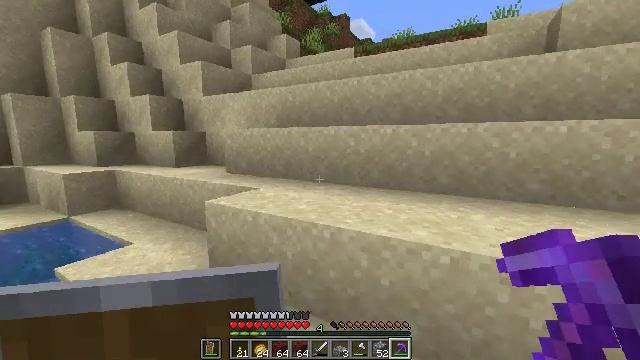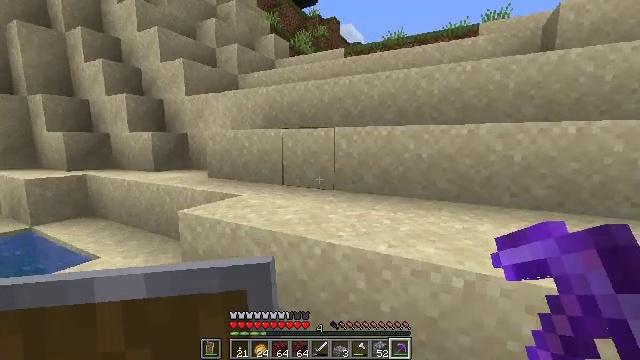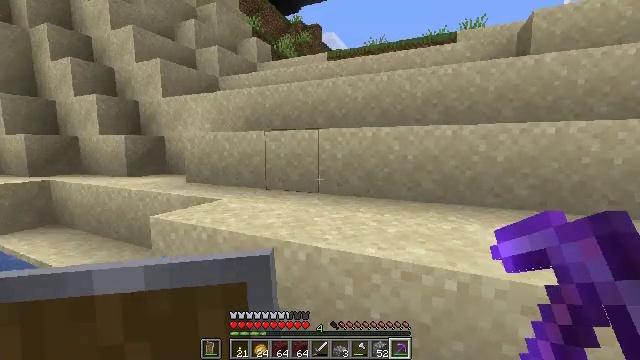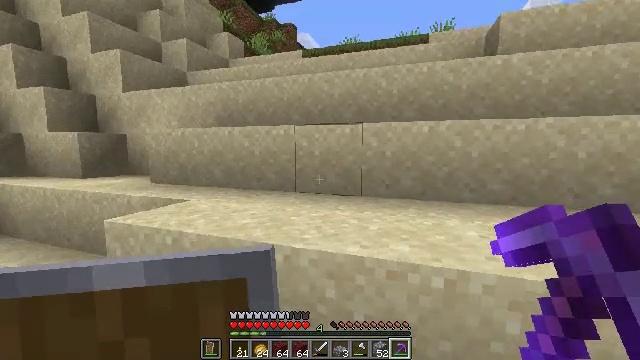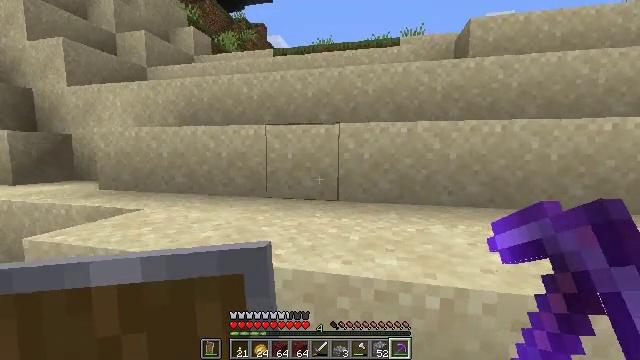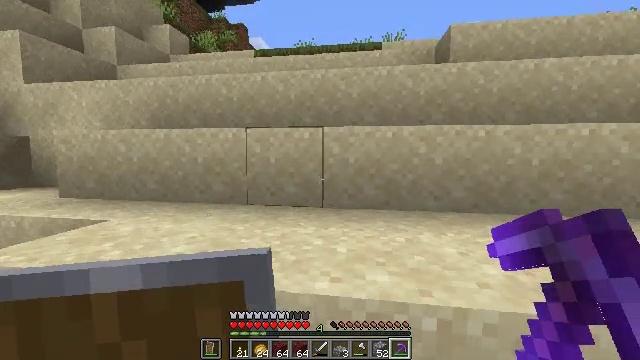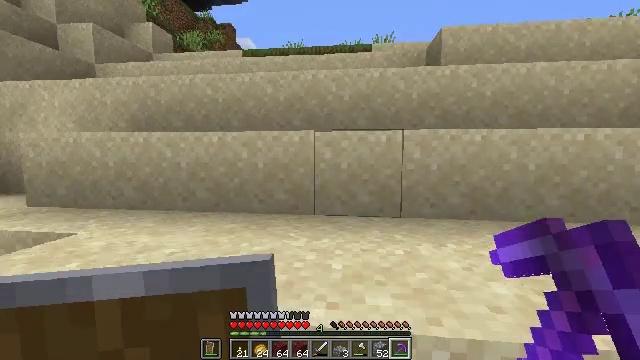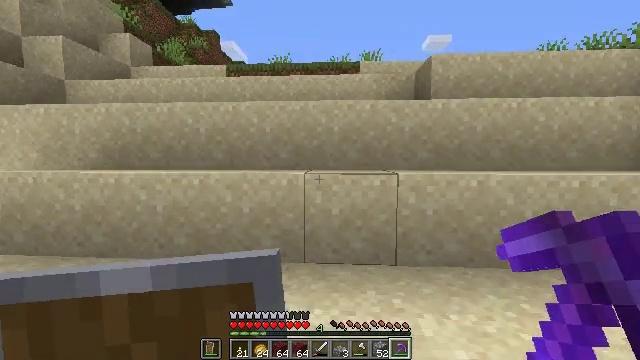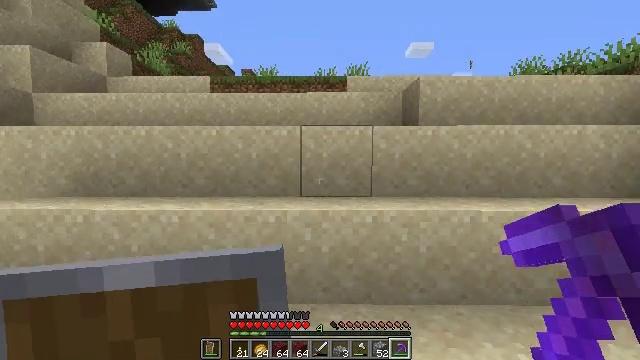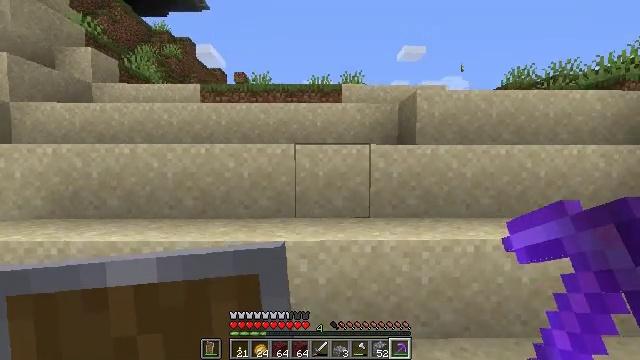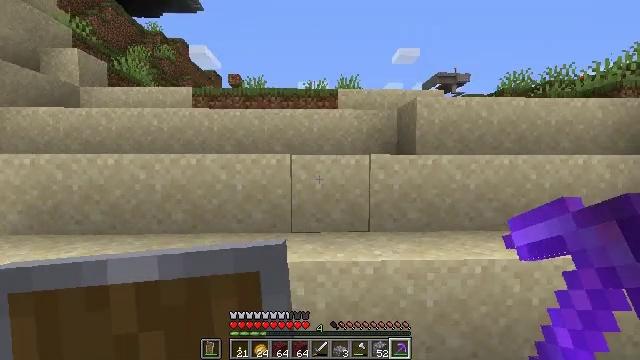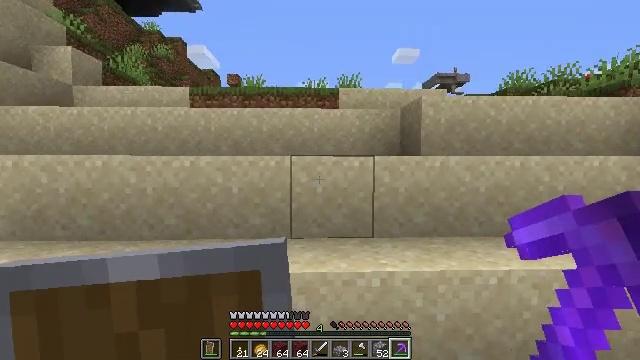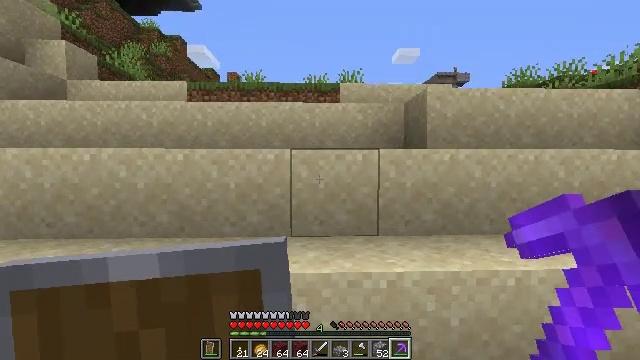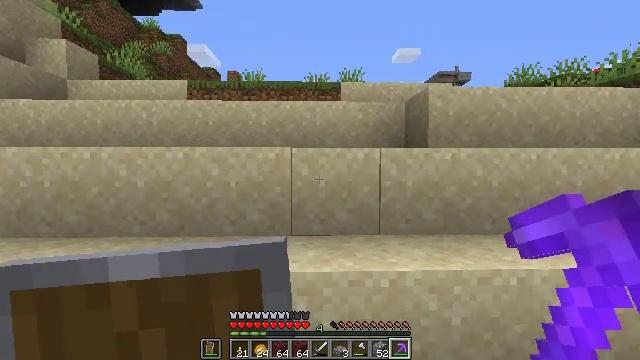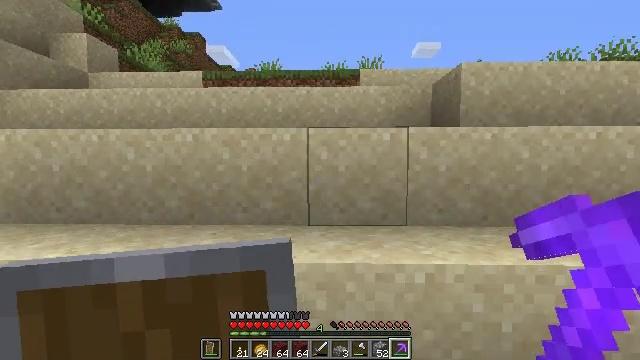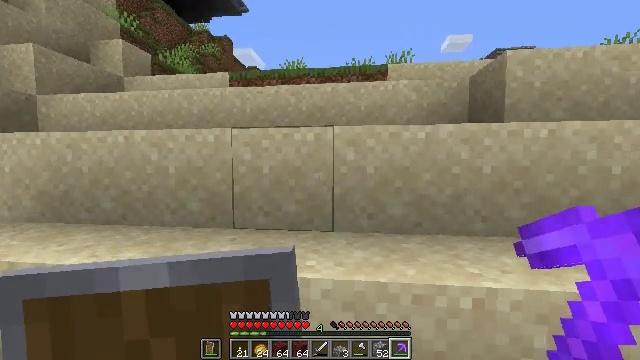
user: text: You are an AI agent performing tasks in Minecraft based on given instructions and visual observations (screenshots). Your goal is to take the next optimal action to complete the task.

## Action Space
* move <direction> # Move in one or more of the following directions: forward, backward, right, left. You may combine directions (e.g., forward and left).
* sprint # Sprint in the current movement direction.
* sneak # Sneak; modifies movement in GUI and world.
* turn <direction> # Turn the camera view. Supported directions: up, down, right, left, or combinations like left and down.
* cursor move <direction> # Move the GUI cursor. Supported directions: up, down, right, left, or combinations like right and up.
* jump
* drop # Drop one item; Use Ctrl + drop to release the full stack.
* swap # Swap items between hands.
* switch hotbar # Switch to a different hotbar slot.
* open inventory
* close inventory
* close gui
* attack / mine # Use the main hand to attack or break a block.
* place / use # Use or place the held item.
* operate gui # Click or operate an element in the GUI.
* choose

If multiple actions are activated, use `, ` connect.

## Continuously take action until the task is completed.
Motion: motion action
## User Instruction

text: craft item air
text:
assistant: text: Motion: move forward, turn right
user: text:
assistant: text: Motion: move forward, turn right and up
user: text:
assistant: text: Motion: move forward, turn right
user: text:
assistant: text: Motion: move forward, turn right
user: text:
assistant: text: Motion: move forward, turn right
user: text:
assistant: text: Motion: move forward, turn right, jump
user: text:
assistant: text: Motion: move forward, turn right, jump
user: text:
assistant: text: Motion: move forward, turn right, jump
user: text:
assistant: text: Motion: move forward, turn right, jump
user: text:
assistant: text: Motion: move forward, turn right
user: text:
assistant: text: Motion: move forward
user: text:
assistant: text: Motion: move forward
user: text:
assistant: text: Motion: move forward
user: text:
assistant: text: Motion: move forward, turn left
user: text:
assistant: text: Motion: move forward, turn left
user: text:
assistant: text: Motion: move forward, turn left
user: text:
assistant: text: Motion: move forward, turn left
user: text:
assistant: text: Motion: move forward, turn left
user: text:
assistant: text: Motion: move forward
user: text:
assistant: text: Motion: move forward
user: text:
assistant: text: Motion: move forward
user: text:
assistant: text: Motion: move forward, jump
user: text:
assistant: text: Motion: move forward, jump
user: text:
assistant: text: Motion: move forward
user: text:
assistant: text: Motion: move forward
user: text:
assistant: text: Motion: move forward, turn right
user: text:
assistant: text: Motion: move forward, turn right
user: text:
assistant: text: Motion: move forward, turn right
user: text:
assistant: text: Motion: move forward, turn right and down
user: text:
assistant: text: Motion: move forward, turn right and down